Field crop: tomato
Growth stage: 1
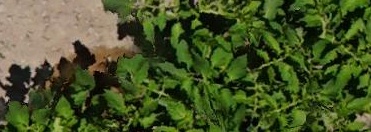
Species: tomato